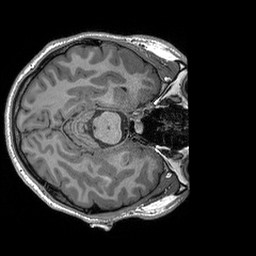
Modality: T1w
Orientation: axial
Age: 28
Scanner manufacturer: siemens
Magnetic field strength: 3 T
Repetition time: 2.3 s
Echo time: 0.00296 s